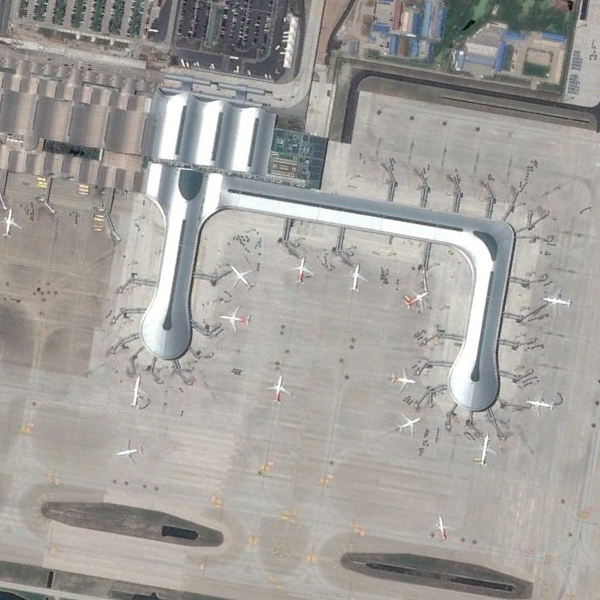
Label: Airport